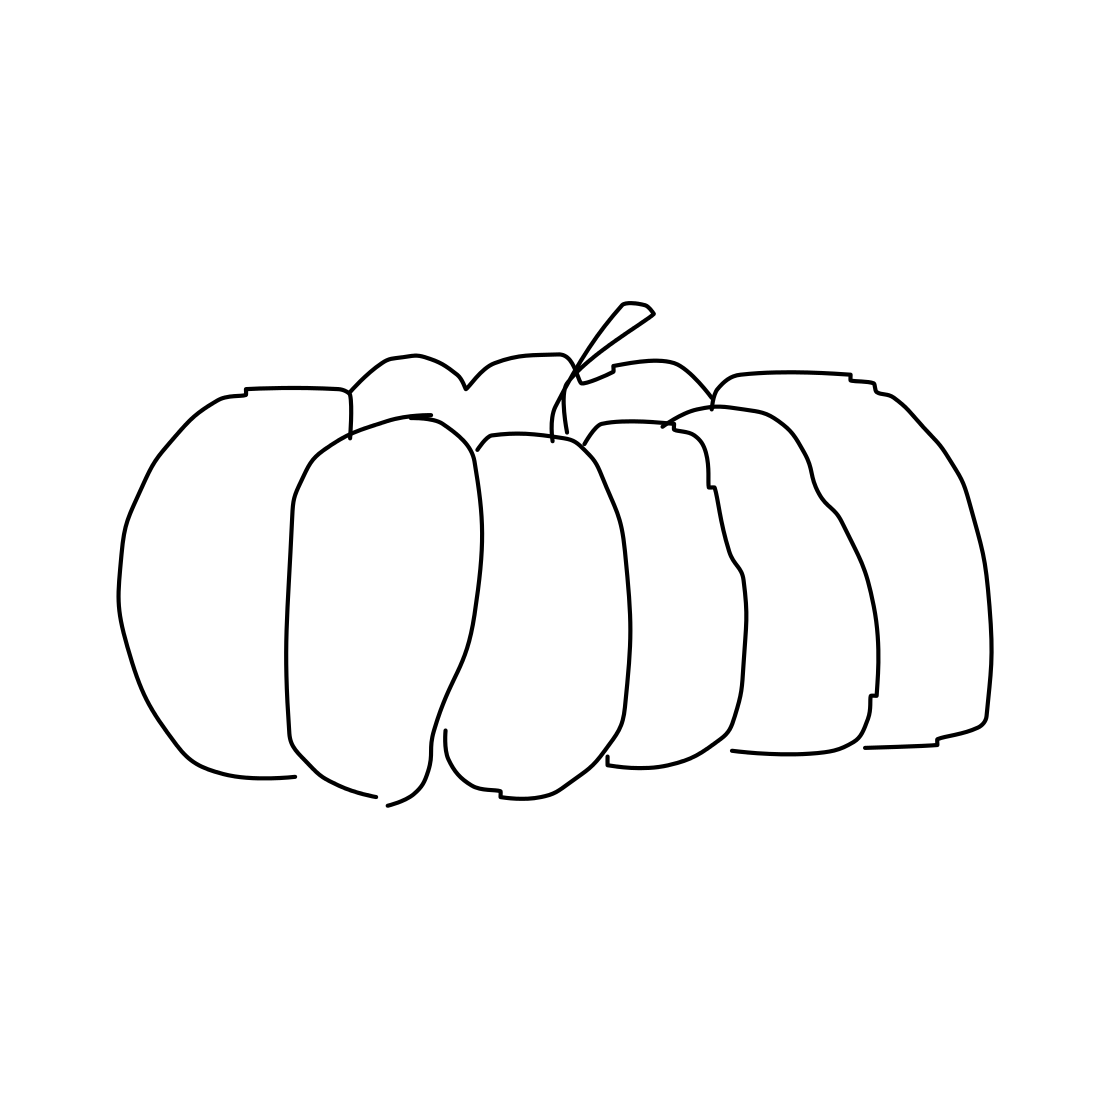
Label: pumpkin